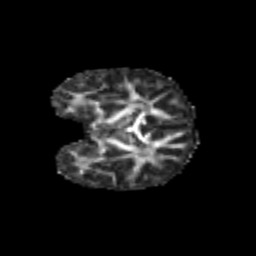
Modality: FA
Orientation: coronal
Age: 6
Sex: female
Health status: healthy